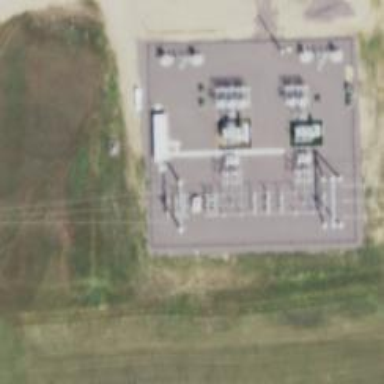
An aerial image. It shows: Switch used for power control.